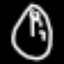
Label: clock